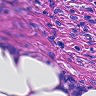
Metastatic tissue present: yes